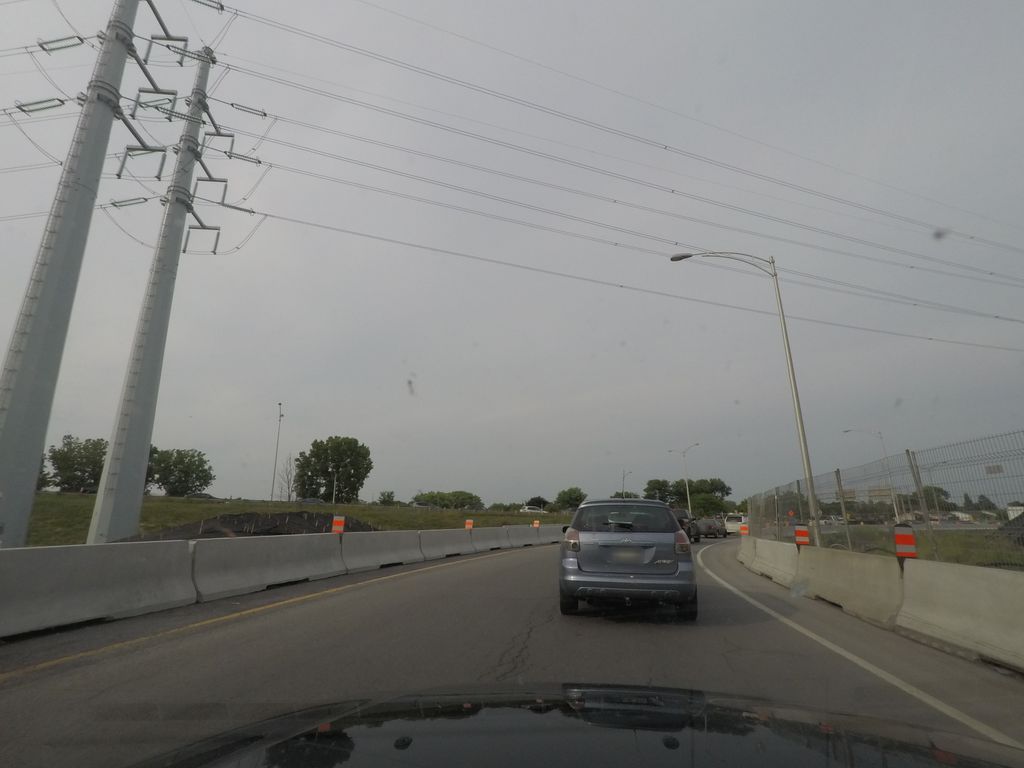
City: montreal